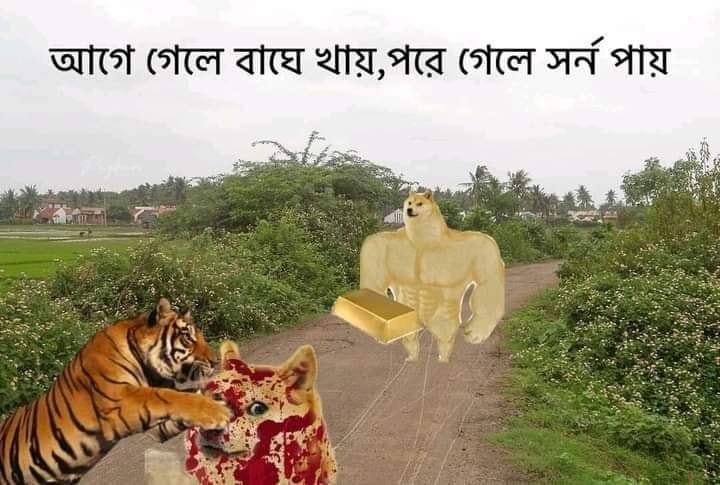
Text: আগে গেলে বাঘে খায়,পরে গেলে সর্ন পায়
Label: Non Hate